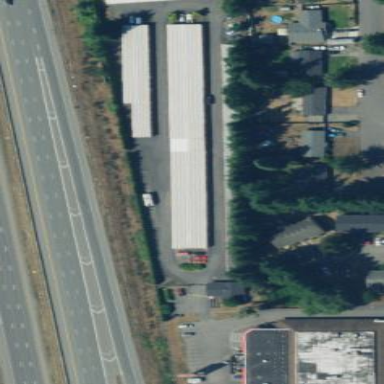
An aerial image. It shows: Storage facility.